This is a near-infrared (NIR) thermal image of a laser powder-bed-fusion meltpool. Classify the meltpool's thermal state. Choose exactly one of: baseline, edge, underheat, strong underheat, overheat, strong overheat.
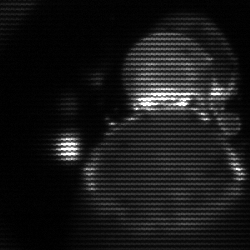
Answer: edge